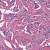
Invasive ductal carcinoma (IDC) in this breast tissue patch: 1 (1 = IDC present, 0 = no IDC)